Aerial crown-view tile of a tropical tree (Barro Colorado Island, Panama), acquired 20250512:
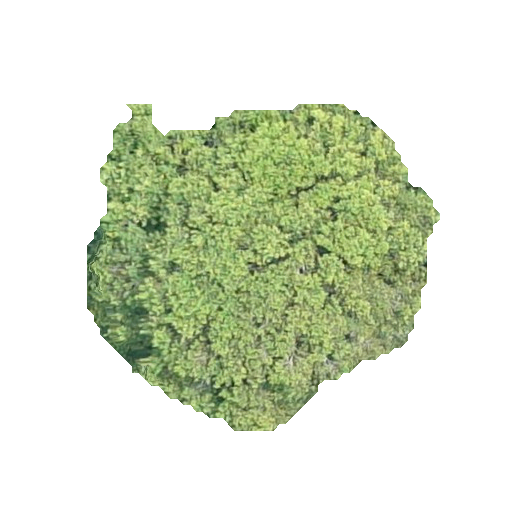
Species: Pouteria stipitata
GBIF accepted scientific name: Pouteria stipitata
Crown area: 124.925 m²